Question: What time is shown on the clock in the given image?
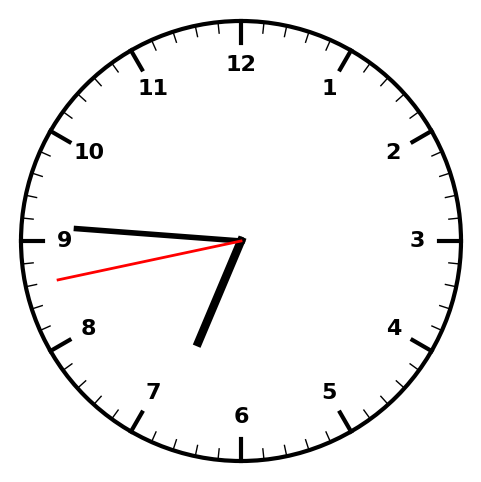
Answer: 06:45:43